Question: I am getting a compilation error, and no amount of Googling or attempting to solve it seems to work.
I can show it by example:
'''
#import "test.h"
#define FOO 6;
@implementation test
-(void)test {
for (int i; i< FOO; i++) { // Error: Expected ')'
NSLog(@"test1");
}
if (1 < FOO) {
NSLog(@"test2");
}
}
@end
'''
In the '-test' method, it always gives an error where 'FOO' is.
This is in Xcode 5.0.2 with default settings/setup.
I've tried Product>Clean, Product>Build. Tried putting the defines in the header. Tried putting them above any code (above the '#import'). Here is a screenshot:

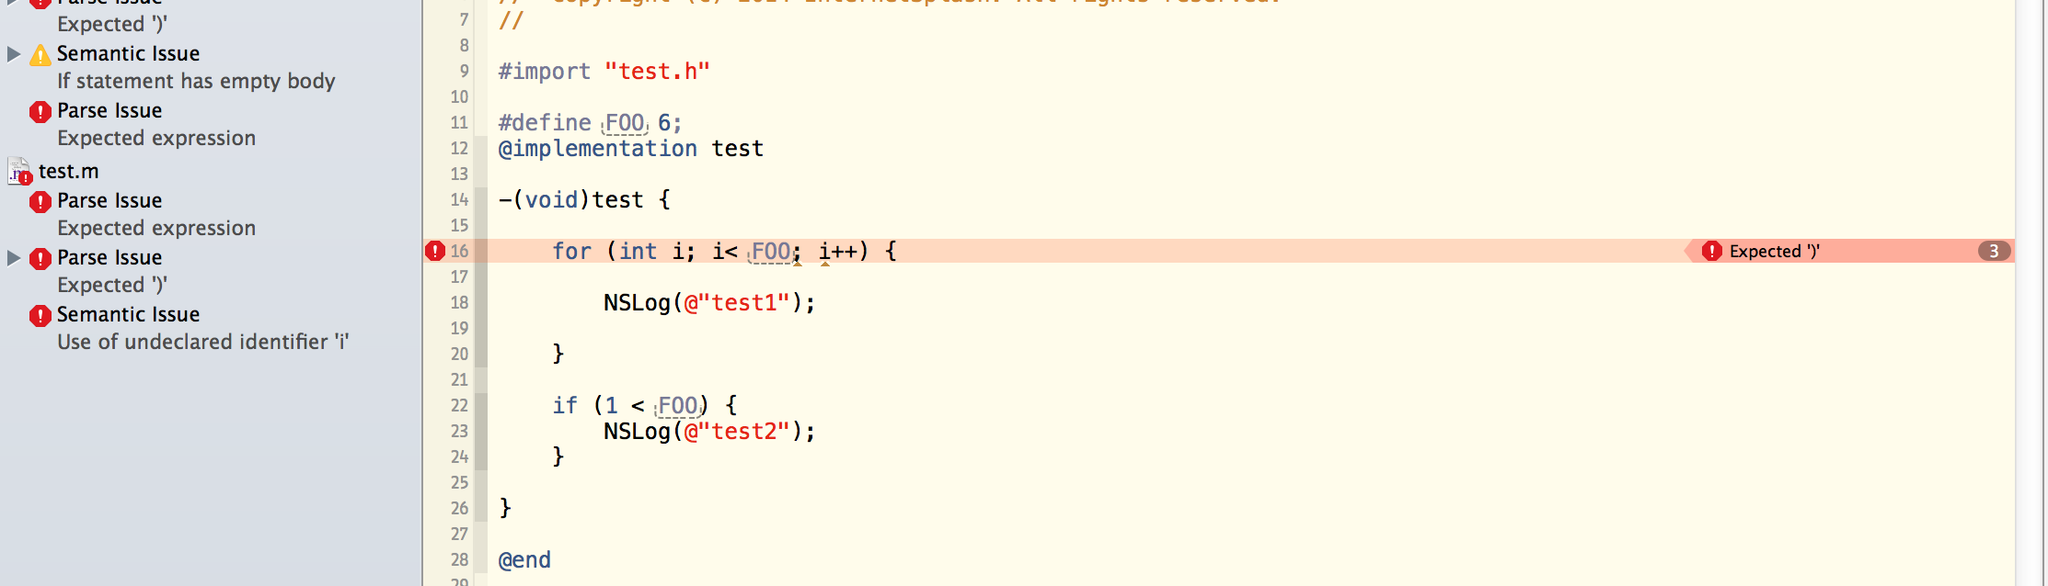
Answer: you don't need semicolon after '#define'
i.e.
'''
#define FOO 6
'''
otherwise your code translated to
'''
for (int i; i< 6;; i++) {
'''
and hence the syntax error